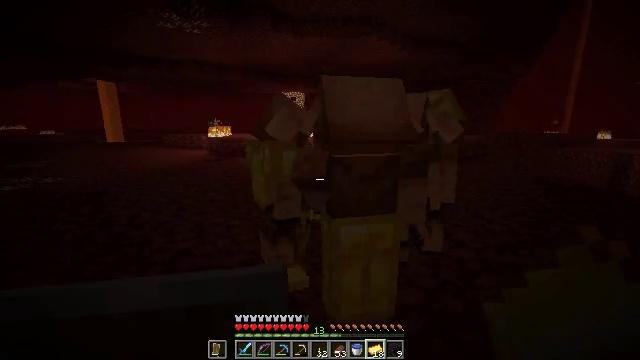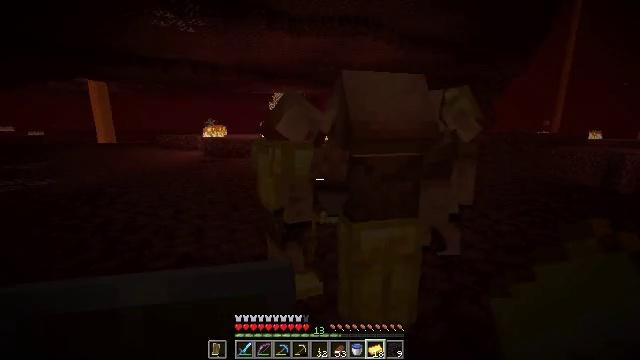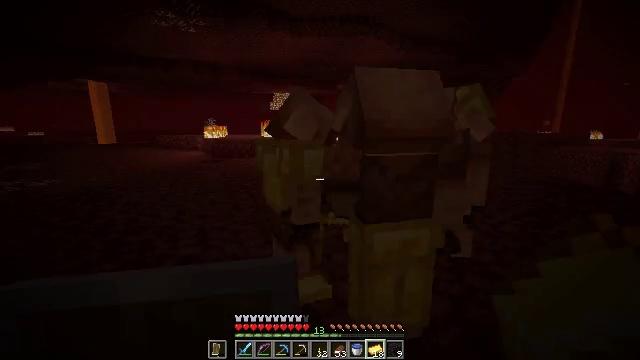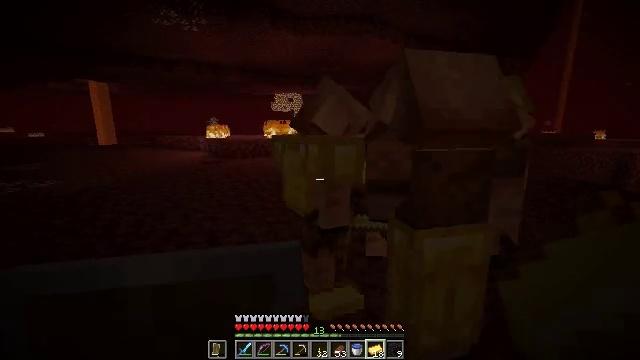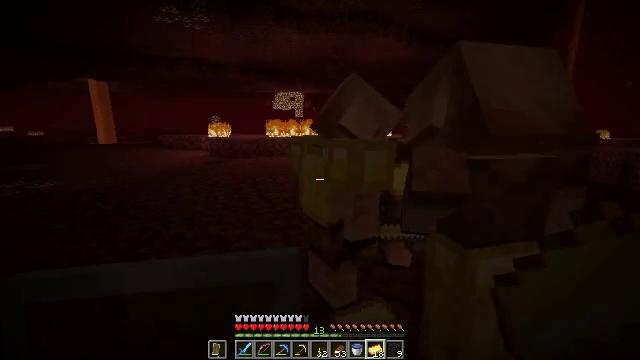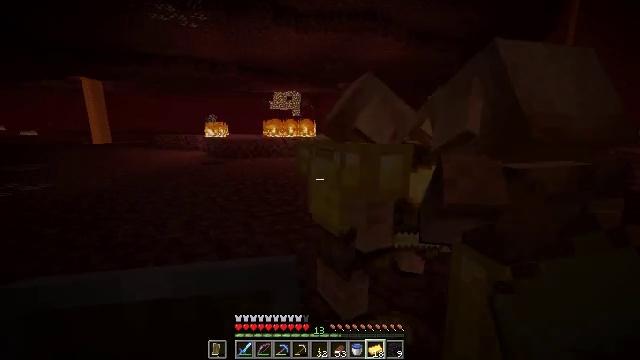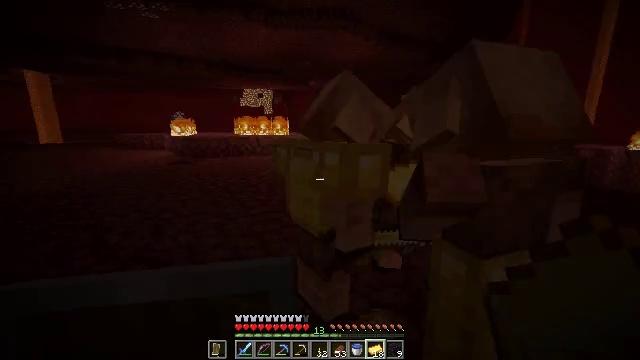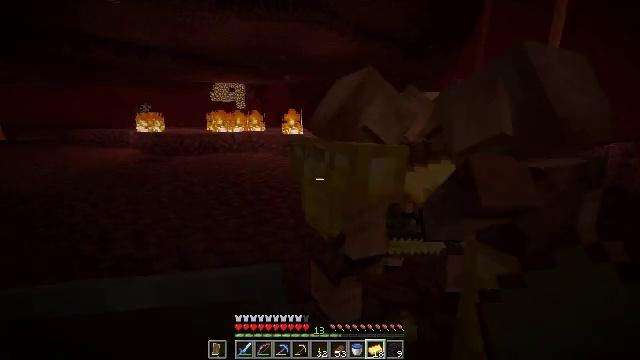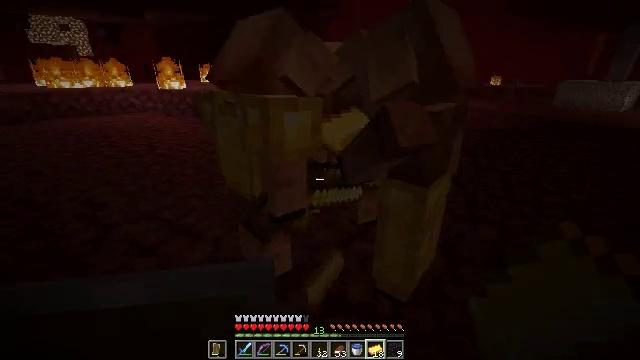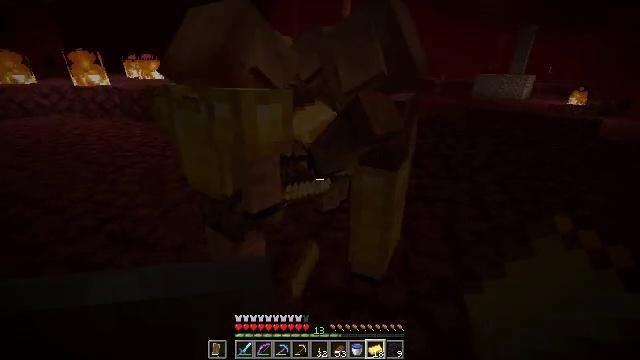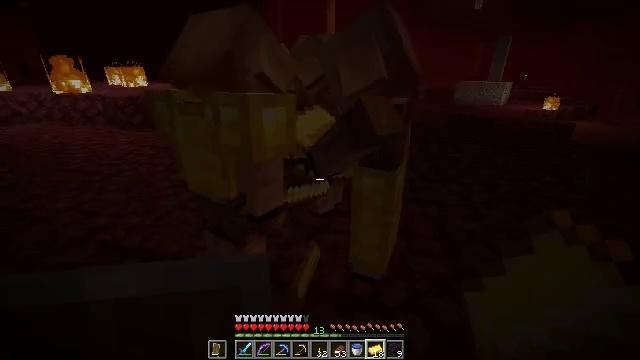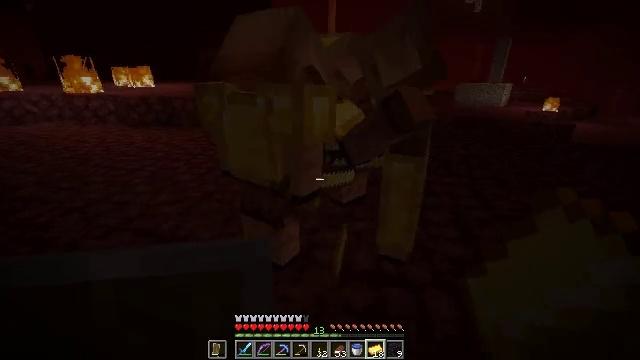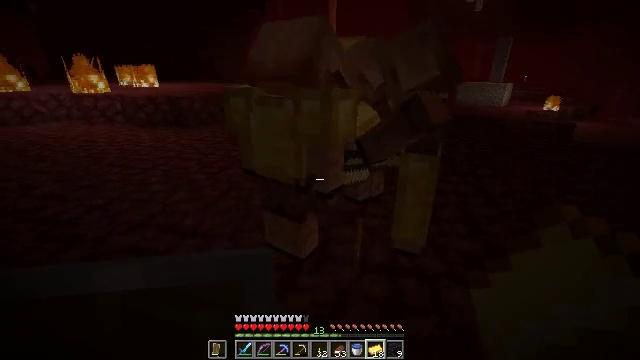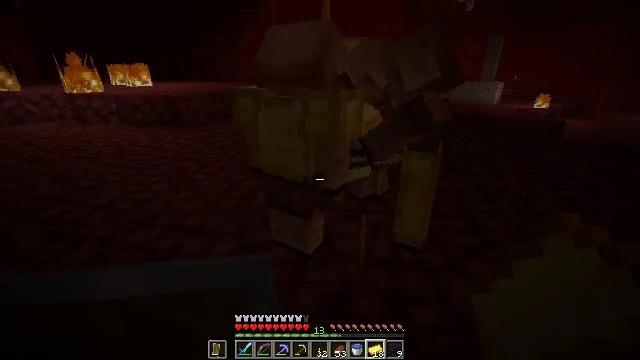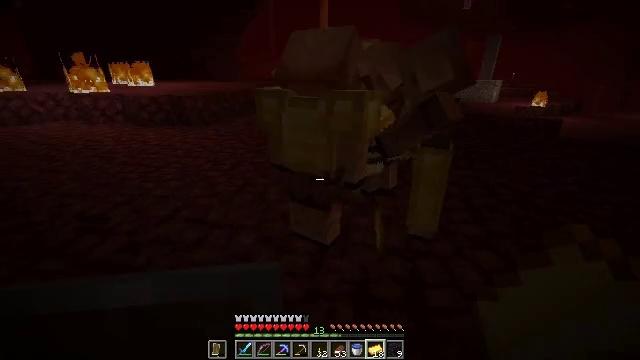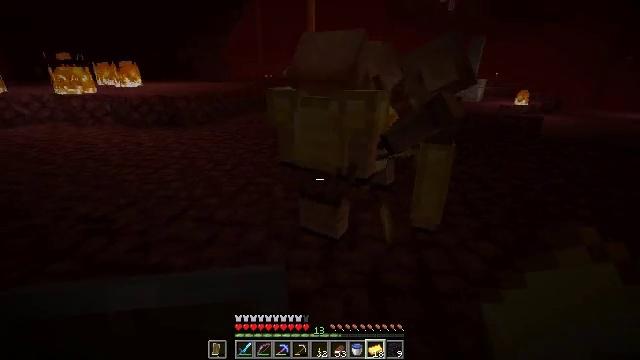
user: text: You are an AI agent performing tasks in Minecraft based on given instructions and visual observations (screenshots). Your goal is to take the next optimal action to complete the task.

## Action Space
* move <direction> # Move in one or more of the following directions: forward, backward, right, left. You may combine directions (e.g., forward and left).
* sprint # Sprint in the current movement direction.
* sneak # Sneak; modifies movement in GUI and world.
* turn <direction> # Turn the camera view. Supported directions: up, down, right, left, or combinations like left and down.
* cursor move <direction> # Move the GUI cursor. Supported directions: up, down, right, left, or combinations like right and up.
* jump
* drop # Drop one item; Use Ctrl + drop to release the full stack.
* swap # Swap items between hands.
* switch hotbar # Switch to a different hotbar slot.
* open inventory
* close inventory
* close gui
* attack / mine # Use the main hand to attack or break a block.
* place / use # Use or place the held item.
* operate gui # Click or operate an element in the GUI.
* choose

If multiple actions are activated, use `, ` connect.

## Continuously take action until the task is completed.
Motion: motion action
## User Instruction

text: Drop a gold ingot.
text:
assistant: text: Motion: move forward and move left, turn right
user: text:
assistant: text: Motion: move forward and move left
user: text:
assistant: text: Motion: move forward and move left
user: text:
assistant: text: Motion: move forward and move left
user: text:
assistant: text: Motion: move forward and move left
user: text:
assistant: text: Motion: move left, turn right
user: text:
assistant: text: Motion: move left, turn right
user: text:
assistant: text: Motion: move left, turn right and down
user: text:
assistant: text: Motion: move left, turn right and down
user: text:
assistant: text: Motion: move back and move left, turn right and up
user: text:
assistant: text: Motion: move back and move left
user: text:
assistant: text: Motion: move back and move left
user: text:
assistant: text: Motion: move back and move left, turn right
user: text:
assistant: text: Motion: move back and move left
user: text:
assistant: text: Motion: move left, turn right
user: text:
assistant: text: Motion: move left, turn right and up
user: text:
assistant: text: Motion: move left, turn right
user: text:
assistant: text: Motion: move left, turn right
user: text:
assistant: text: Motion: no_op
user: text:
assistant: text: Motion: turn right
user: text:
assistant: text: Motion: turn right
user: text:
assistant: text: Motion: move forward, turn right
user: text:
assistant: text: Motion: move forward
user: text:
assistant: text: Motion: move forward
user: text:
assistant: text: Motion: move forward
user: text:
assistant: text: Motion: move forward and move right
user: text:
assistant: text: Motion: move forward and move right, turn right and down
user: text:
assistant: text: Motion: move forward and move right, turn down
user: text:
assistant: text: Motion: move forward and move right, turn left and down
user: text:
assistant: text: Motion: move forward and move right, turn left and down